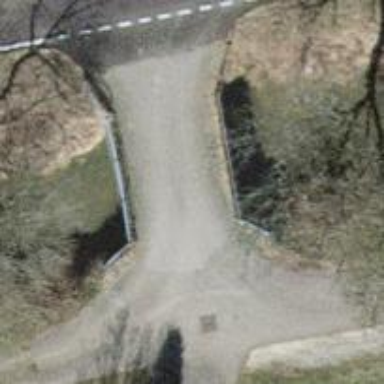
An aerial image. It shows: Driveway on bridge with asphalt surface.